Question: On one fragment I have layout like
question.xml
'''
<RelativeLayout xmlns:android="http://schemas.android.com/apk/res/android"
android:layout_width="match_parent"
android:layout_height="match_parent" >
<TextView
android:id="@+id/question"
android:layout_width="wrap_content"
android:layout_height="wrap_content"
android:layout_alignParentLeft="true"
android:layout_alignParentTop="true"
android:layout_marginLeft="44dp"
android:layout_marginTop="47dp"
android:text="TextView" />
<CheckBox
android:id="@+id/checkBox1"
android:layout_width="wrap_content"
android:layout_height="wrap_content"
android:layout_alignBottom="@+id/question"
android:layout_marginLeft="85dp"
android:layout_toRightOf="@+id/question"
android:text="CheckBox" />
<EditText
android:id="@+id/editText1"
android:layout_width="wrap_content"
android:layout_height="wrap_content"
android:layout_alignParentLeft="true"
android:layout_below="@+id/question"
android:layout_marginTop="23dp"
android:ems="10"
android:inputType="text" />
</RelativeLayout>
'''
I have an interface like this

But the problem is when I focus on 'EditText' and try to write something in it, then nothing is happening. No text , no keyboard is showing. If I click and hold on the 'EditText' then it shows message that nothing to paste. Why the text is not entering in Edit Text?
Here is my code
'''
public class ListFrag extends ListFragment {
@Override
public void onActivityCreated(Bundle savedInstanceState) {
super.onActivityCreated(savedInstanceState);
setListAdapter(new ListFragAdapter(
new MyListData("Software Engineer", "Basit", "4 years"),
new MyListData("Lt. Commander", "Kashif", "12 years"),
new MyListData("Beautiful", "Hafsa", "23 years"),
new MyListData("Electrical Engineer", "Wajahat", "7 years"),
new MyListData("Doctor", "Mehreen", "12 years")));
} //end of onActivityCreated()
@Override
public void onListItemClick(ListView l, View v, int position, long id) {
MyListData listData = (MyListData)getListAdapter().getItem(position);
DetailFrag frag = (DetailFrag) getFragmentManager().findFragmentById(R.id.frag_capt);
if (frag != null && frag.isInLayout()) {
getData(position, listData, frag);
}
} //end of onListItemClick()
private void getData(int position, MyListData listData, DetailFrag frag) {
String artist = listData.artist;
String title = listData.title;
frag.setText(artist, title);
} //end of getData()
} //end of class ListFrag
'''
Here is my Detail Fragment
'''
public class DetailFrag extends Fragment {
@Override
public View onCreateView(LayoutInflater inflater, ViewGroup container, Bundle savedInstanceState) {
View view = inflater.inflate(R.layout.question , container, false);
return view;
} //end of onCreateView()
public void setText(String artist, String title) {
TextView leftSide_artist = (TextView) getView().findViewById(R.id.question);
leftSide_artist.setText(artist);
} //end of setText()
} //end of class DetailFrag
'''
Thanks
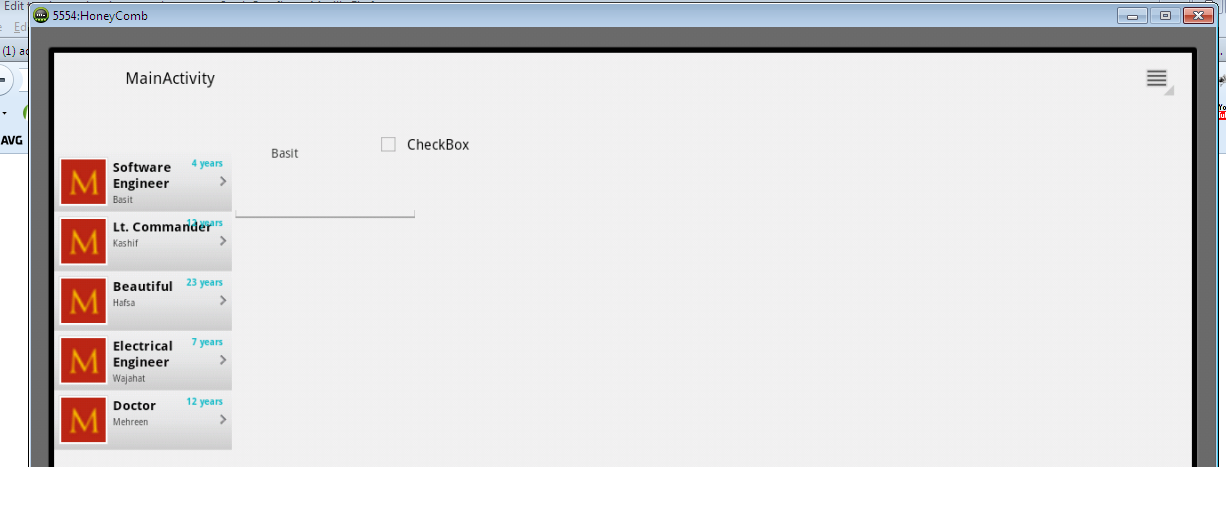
Answer: yup there is a difference , usually it happens in Landscap mode keyboard not pops up in AVD but will work fine on device, how i managed this
- - -
Try if it works for you